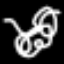
Label: squiggle